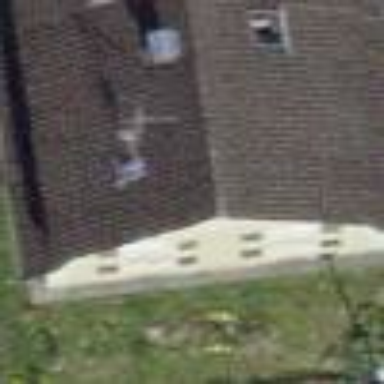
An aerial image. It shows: Detached building with gambrel roof.